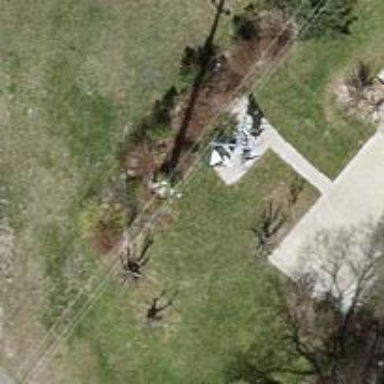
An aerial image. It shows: Power pole.